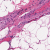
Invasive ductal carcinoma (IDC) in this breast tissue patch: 0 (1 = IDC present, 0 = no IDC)